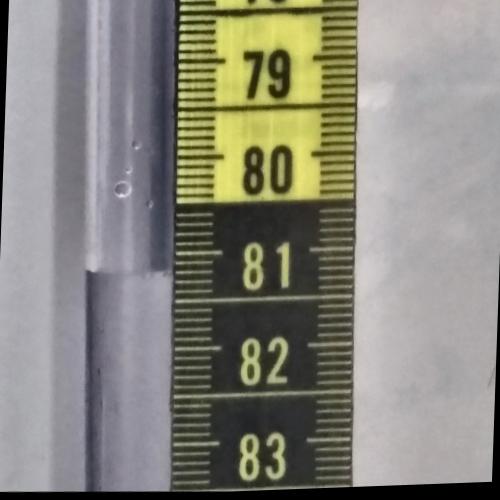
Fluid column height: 81.2 cm